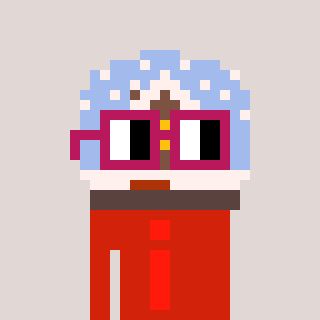
a pixel art character with square dark red glasses, a snow globe-shaped head and a red-colored body on a warm background